Question: In Xcode,
1. what does it mean to drag from the orange ViewController icon to lets say a Label.
2. how is this different from dragging a line from the Label to the interface to setup an outlet?

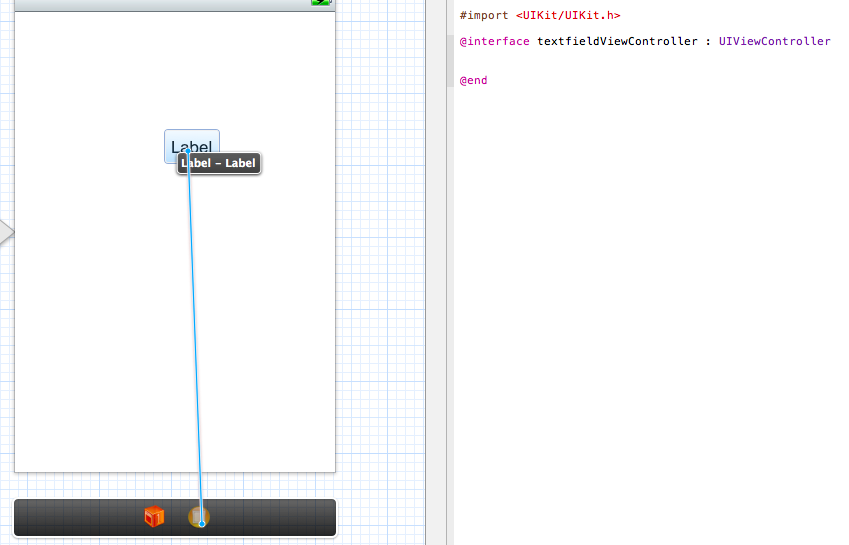
Answer: If you don't use the assistent editor (interface builder and header file) then one way dragging is making an outlet, and the other way is to make an action (for example to make a UIButton IBAction method).
When you use the assistent editor you can just drag from the UI object to the header file and choose to make an outlet or an action: